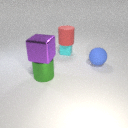
large blue rubber sphere in front of small cyan rubber cube